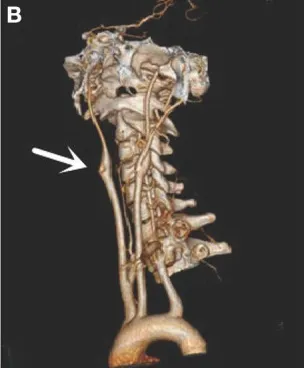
Magnetic resonance imaging (MRI), cervical computed tomography angiography (CTA), and computed tomography (CT) of case 1. (B) CTA showed occlusion of the right external carotid artery (arrow).
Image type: radiology (ct)